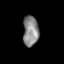
Tissue: prostate
Cell type: T cells
Senescence score: 0.3129
Nuclear area (px): 470
Mean DAPI intensity: 134.749